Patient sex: M
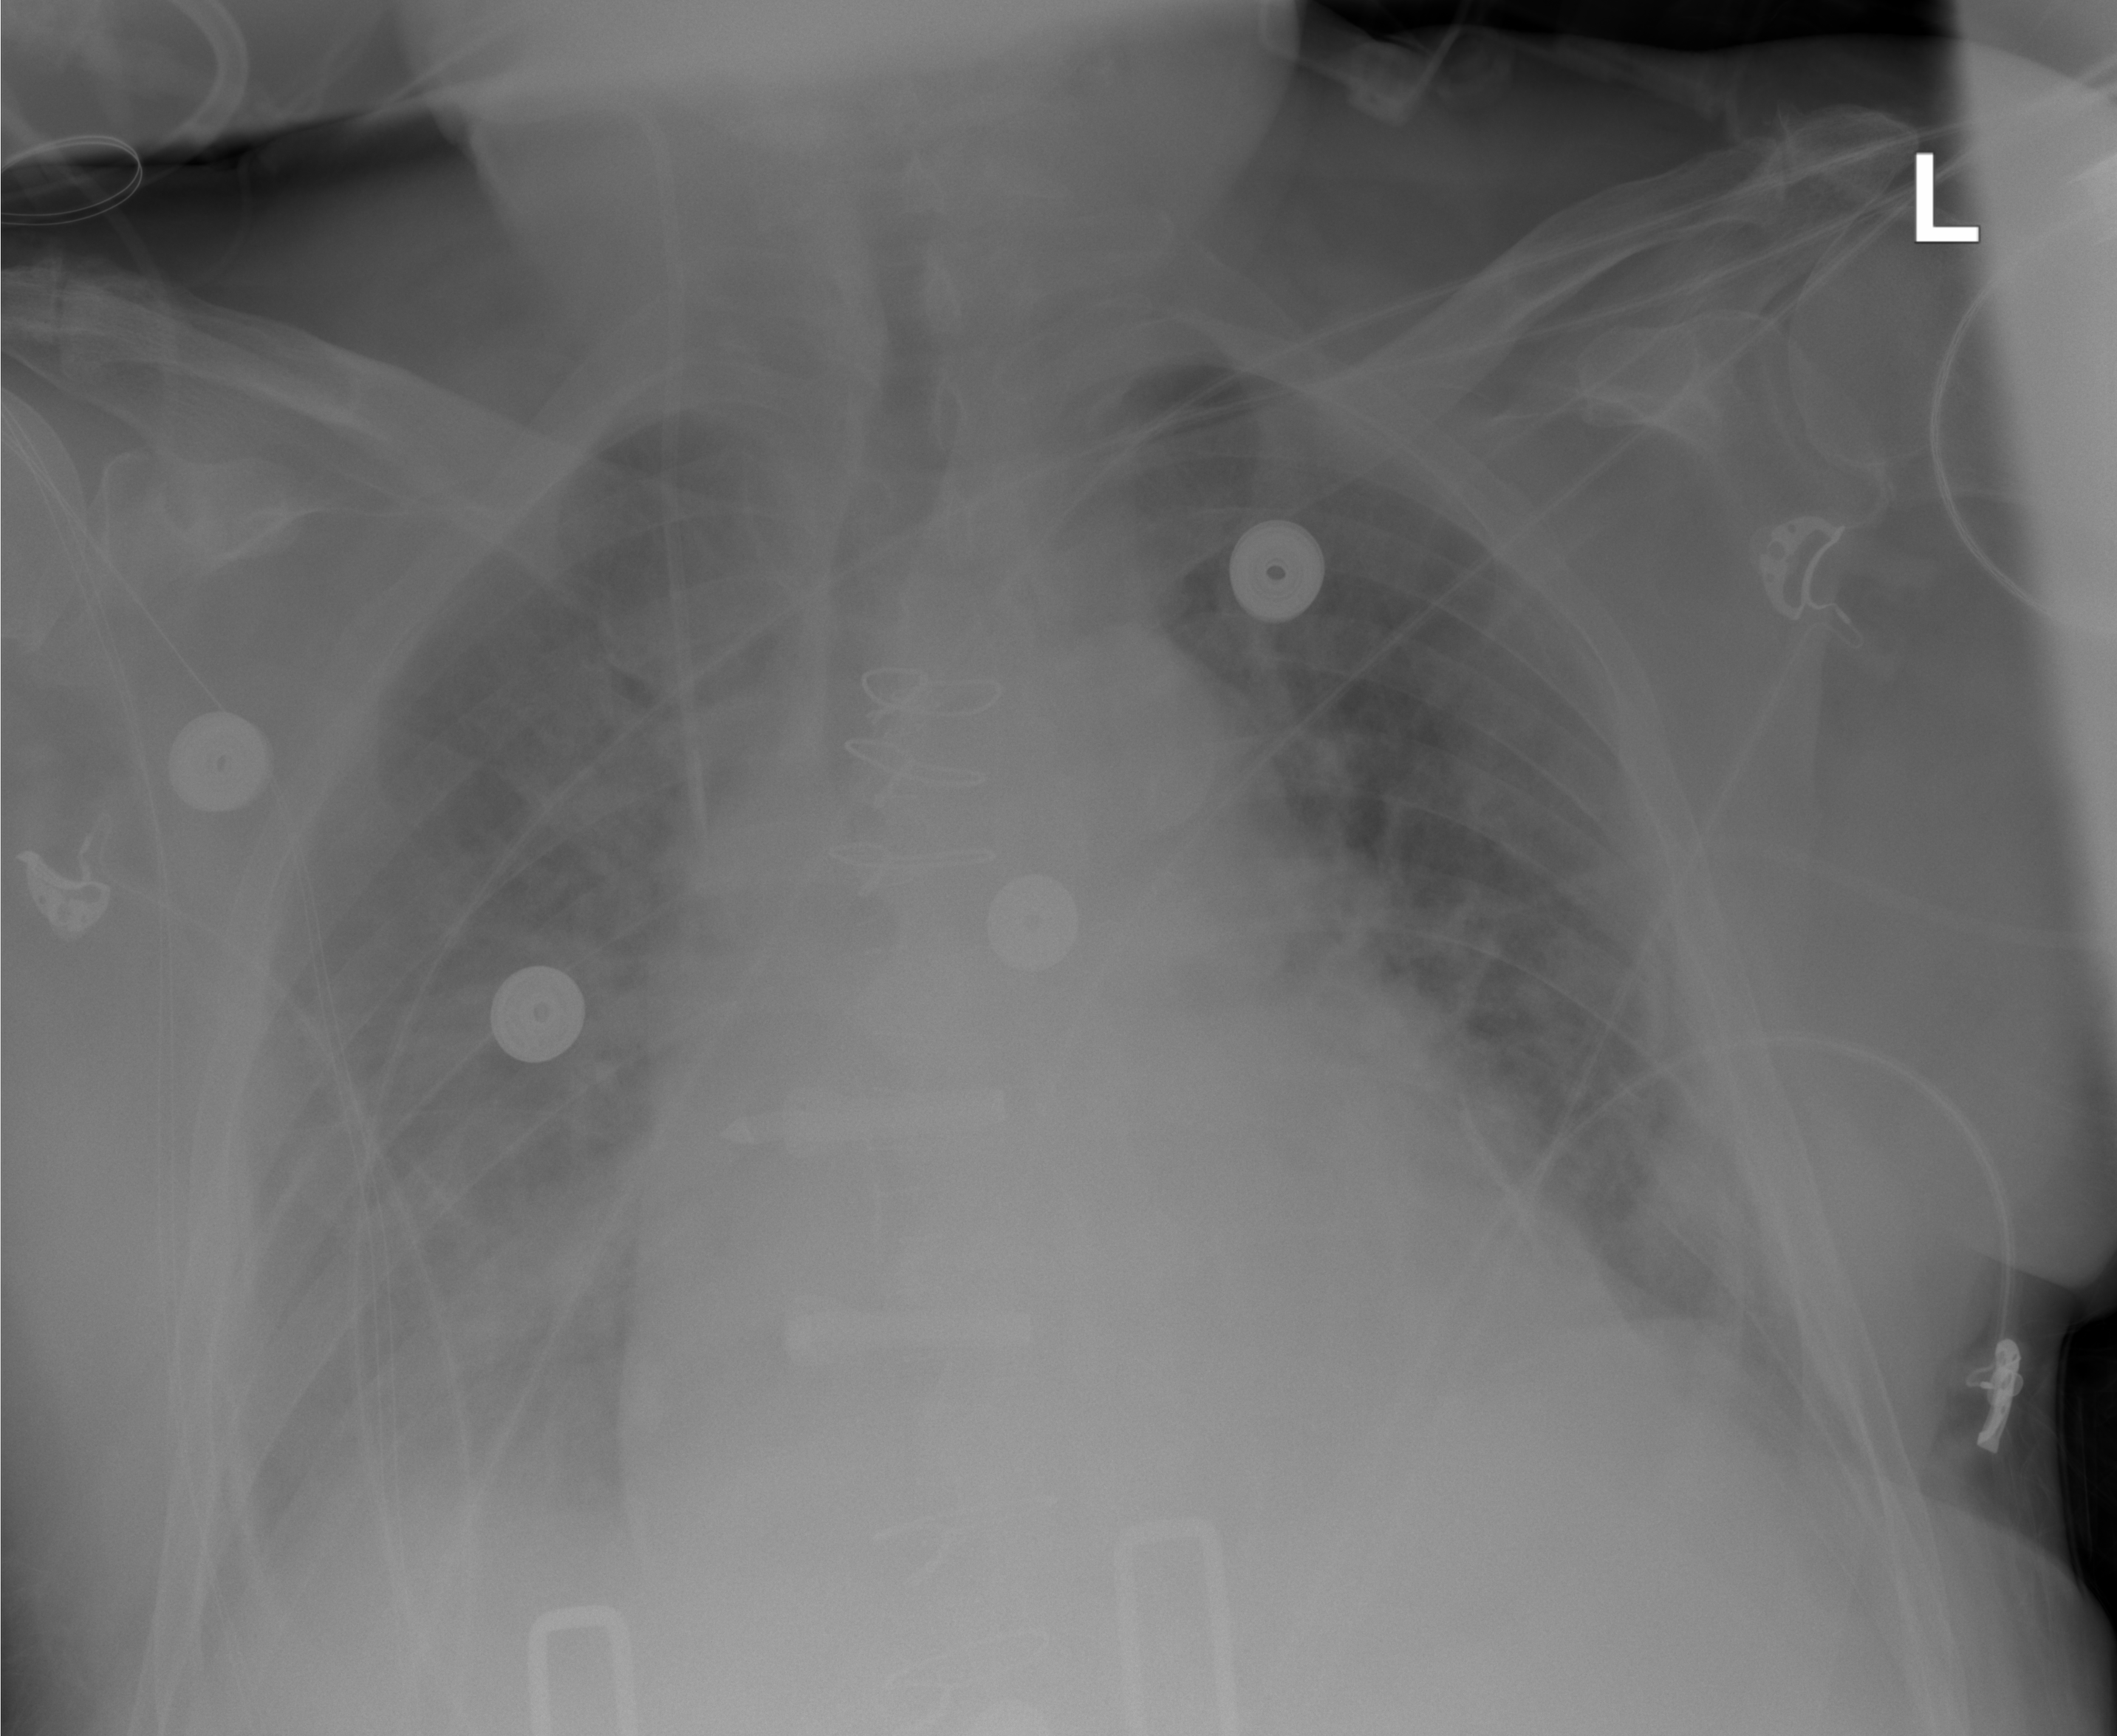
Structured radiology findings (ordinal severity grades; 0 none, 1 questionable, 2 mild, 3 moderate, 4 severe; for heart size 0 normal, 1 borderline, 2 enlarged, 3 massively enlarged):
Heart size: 3
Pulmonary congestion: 3
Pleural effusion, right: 2
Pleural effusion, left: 1
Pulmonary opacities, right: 0
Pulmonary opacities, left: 2
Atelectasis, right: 2
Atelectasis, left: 2